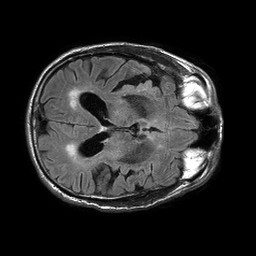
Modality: FLAIR
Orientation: axial
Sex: male
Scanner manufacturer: philips
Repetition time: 11 s
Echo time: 0.125 s